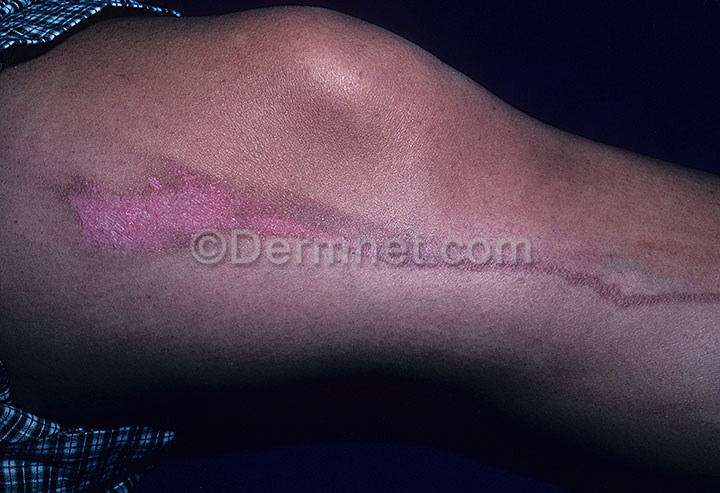
Disease: Light Diseases and Disorders of Pigmentation